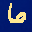
Label: 6